Question:
In the image above is the sample list of 'Serial#' and 'Part#' that I've retrieved from my database.
Every PN must have a paired PN
like this:
P04-000001--V000 = P04-000001--V000
'''
P04-000001-00111-V000
P04-000001-10111-V000
'''
means low partnumber and means high partnumber.
My requirement is just to exclude or just tag rows that has excess or has no pair which SN .
I'm still finding ways how to solve this, so I've not posted yet what I tried.
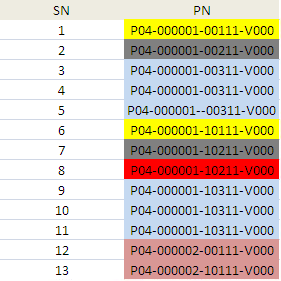
Answer: You can use <URL> to generate a id that you can pair up your rows with. Use a full outer join to get rows with no match from both 'C0' and 'C1'.
'''
with C0 as
(
select SN,
PN,
row_number() over(partition by PN order by SN) as rn
from YourTable
where substring(PN, 12, 1) = 0
),
C1 as
(
select SN,
PN,
row_number() over(partition by PN order by SN) as rn
from YourTable
where substring(PN, 12, 1) = 1
)
select coalesce(C0.SN, C1.SN) as SN, *
from C0
full outer join C1
on C0.PN = stuff(C1.PN, 12, 1, '0') and
C0.rn = C1.rn
where C0.SN is null or
C1.SN is null
'''
Try on <URL>